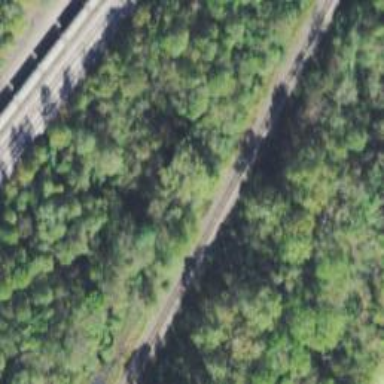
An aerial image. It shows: Railway track.